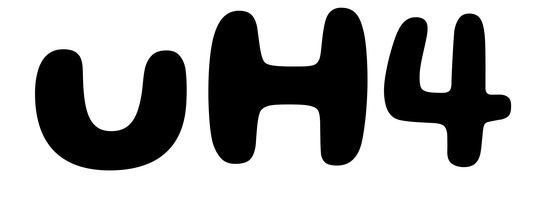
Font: Gluten_SemiBold